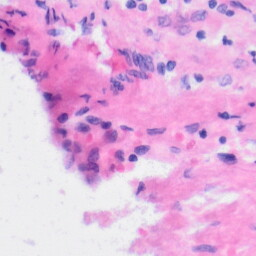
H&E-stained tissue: Liver